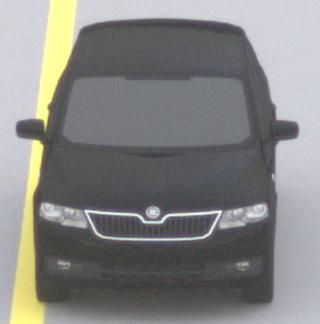
Make: Skoda
Model: Rapid Spaceback 1.2 TSI
Detailed model: Rapid Spaceback
Model produced from: 2013/10
Model produced until: 2015/04
Doors: 5
Color: black
Road condition: dry road
Daytime: sunrise or sunset
Contrast: low contrast